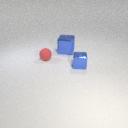
large blue metal cube behind small red rubber sphere